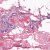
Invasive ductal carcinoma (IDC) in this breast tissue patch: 0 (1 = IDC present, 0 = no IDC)